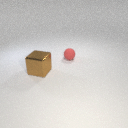
large brown metal cube in front of small red rubber sphere